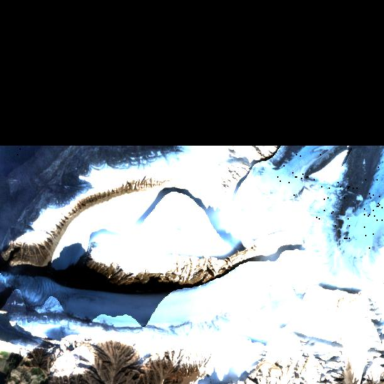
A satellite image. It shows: Majestic glacier in the distance.